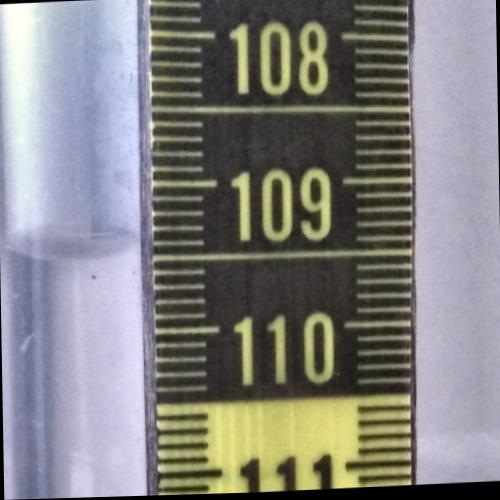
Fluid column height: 109.4 cm